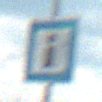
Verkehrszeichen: Informationsstelle
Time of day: MorningAfternoon
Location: Outdoor (Nature)
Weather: PartlyCloudy
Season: NotSpecified
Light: Natural